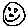
Label: smiley face